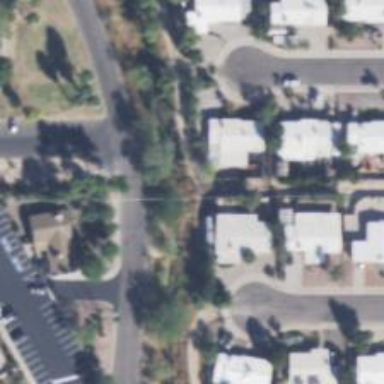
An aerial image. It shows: Alleyway designated as service road.